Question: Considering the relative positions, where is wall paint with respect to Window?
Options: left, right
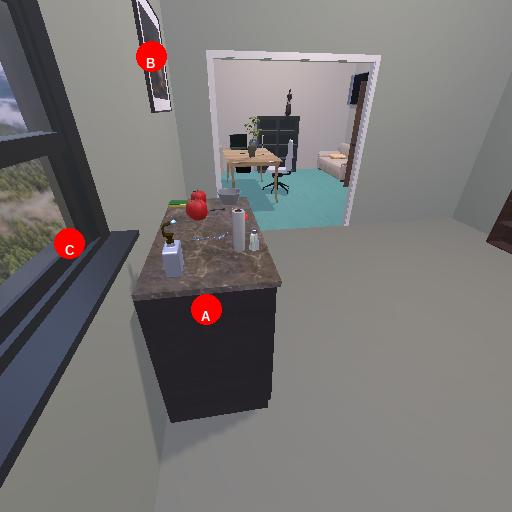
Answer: left